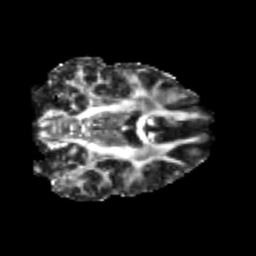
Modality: FA
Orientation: coronal
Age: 25
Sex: male
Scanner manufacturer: siemens
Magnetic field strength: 3 T
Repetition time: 3.5 s
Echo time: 0.104 s